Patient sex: M
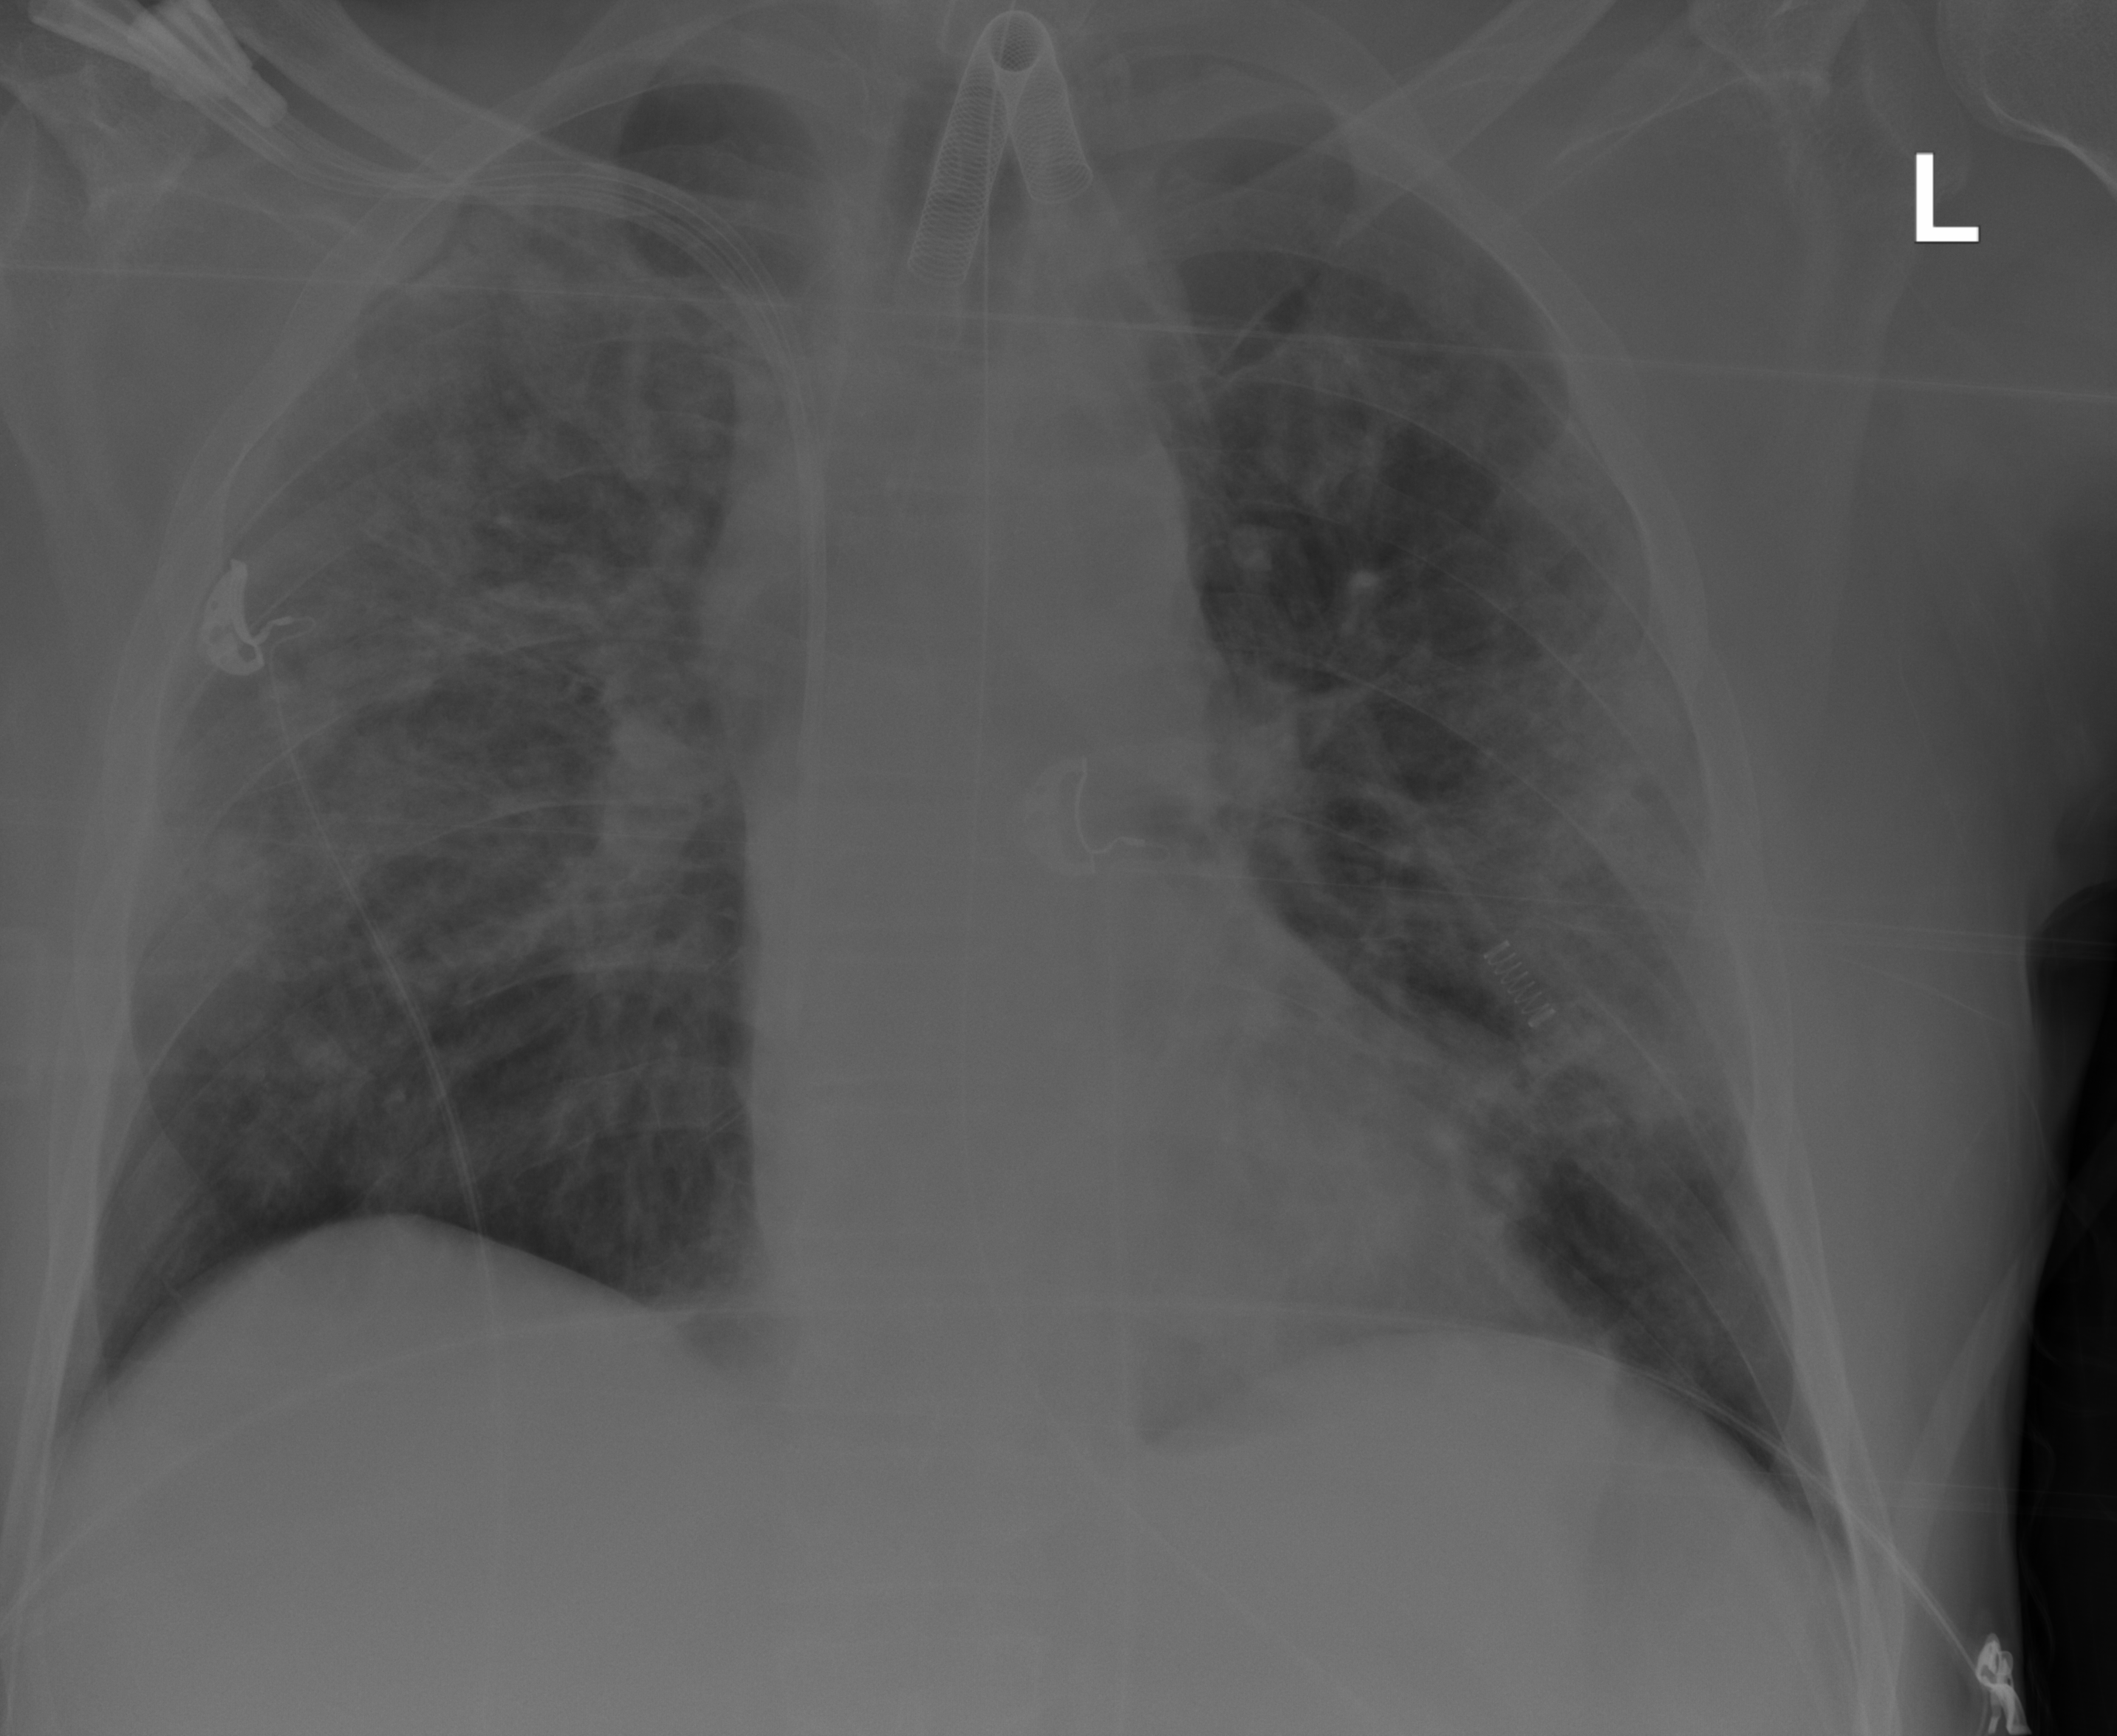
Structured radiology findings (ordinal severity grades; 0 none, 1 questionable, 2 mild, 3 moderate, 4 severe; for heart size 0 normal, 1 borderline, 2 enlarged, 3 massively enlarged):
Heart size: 0
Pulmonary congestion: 0
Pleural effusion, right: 0
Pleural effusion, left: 0
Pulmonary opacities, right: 3
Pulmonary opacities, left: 3
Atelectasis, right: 2
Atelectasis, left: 2